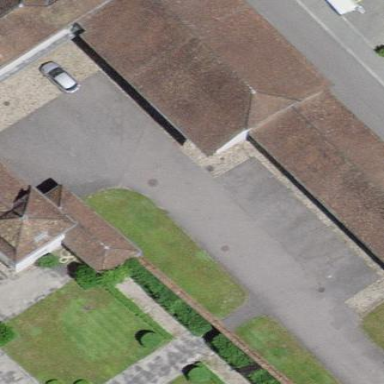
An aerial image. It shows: Building with hipped roof made of roof tiles.